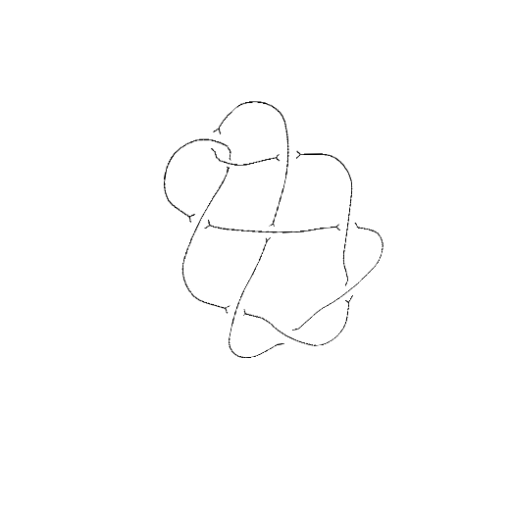
Crossing number: 9